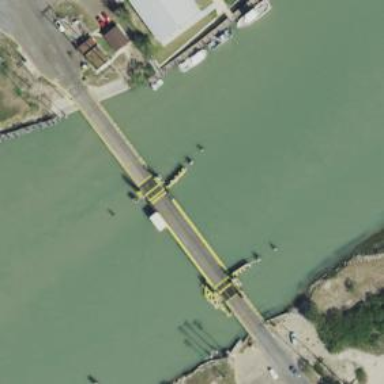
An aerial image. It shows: Swing bridge on asphalt residential road.